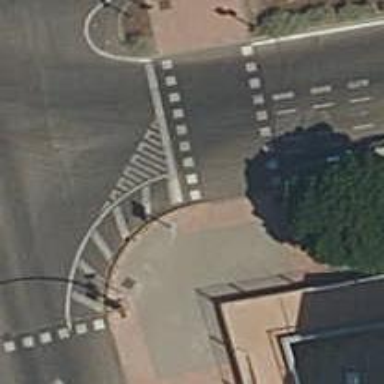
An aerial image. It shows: Zebra crossing with traffic signals. The crossing is marked by traffic lights.